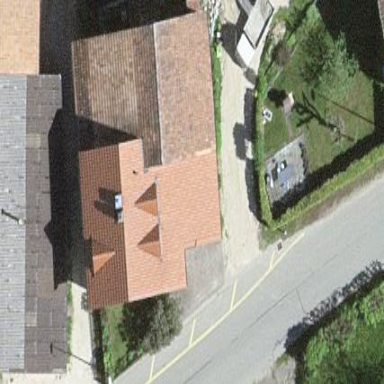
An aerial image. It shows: Residential building.